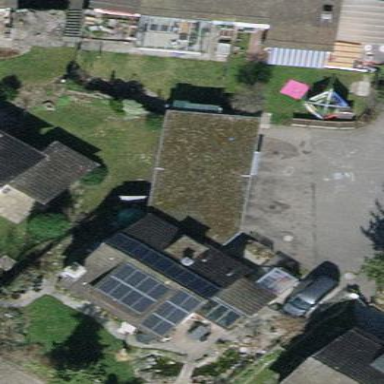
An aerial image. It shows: Group of garages.